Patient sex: M
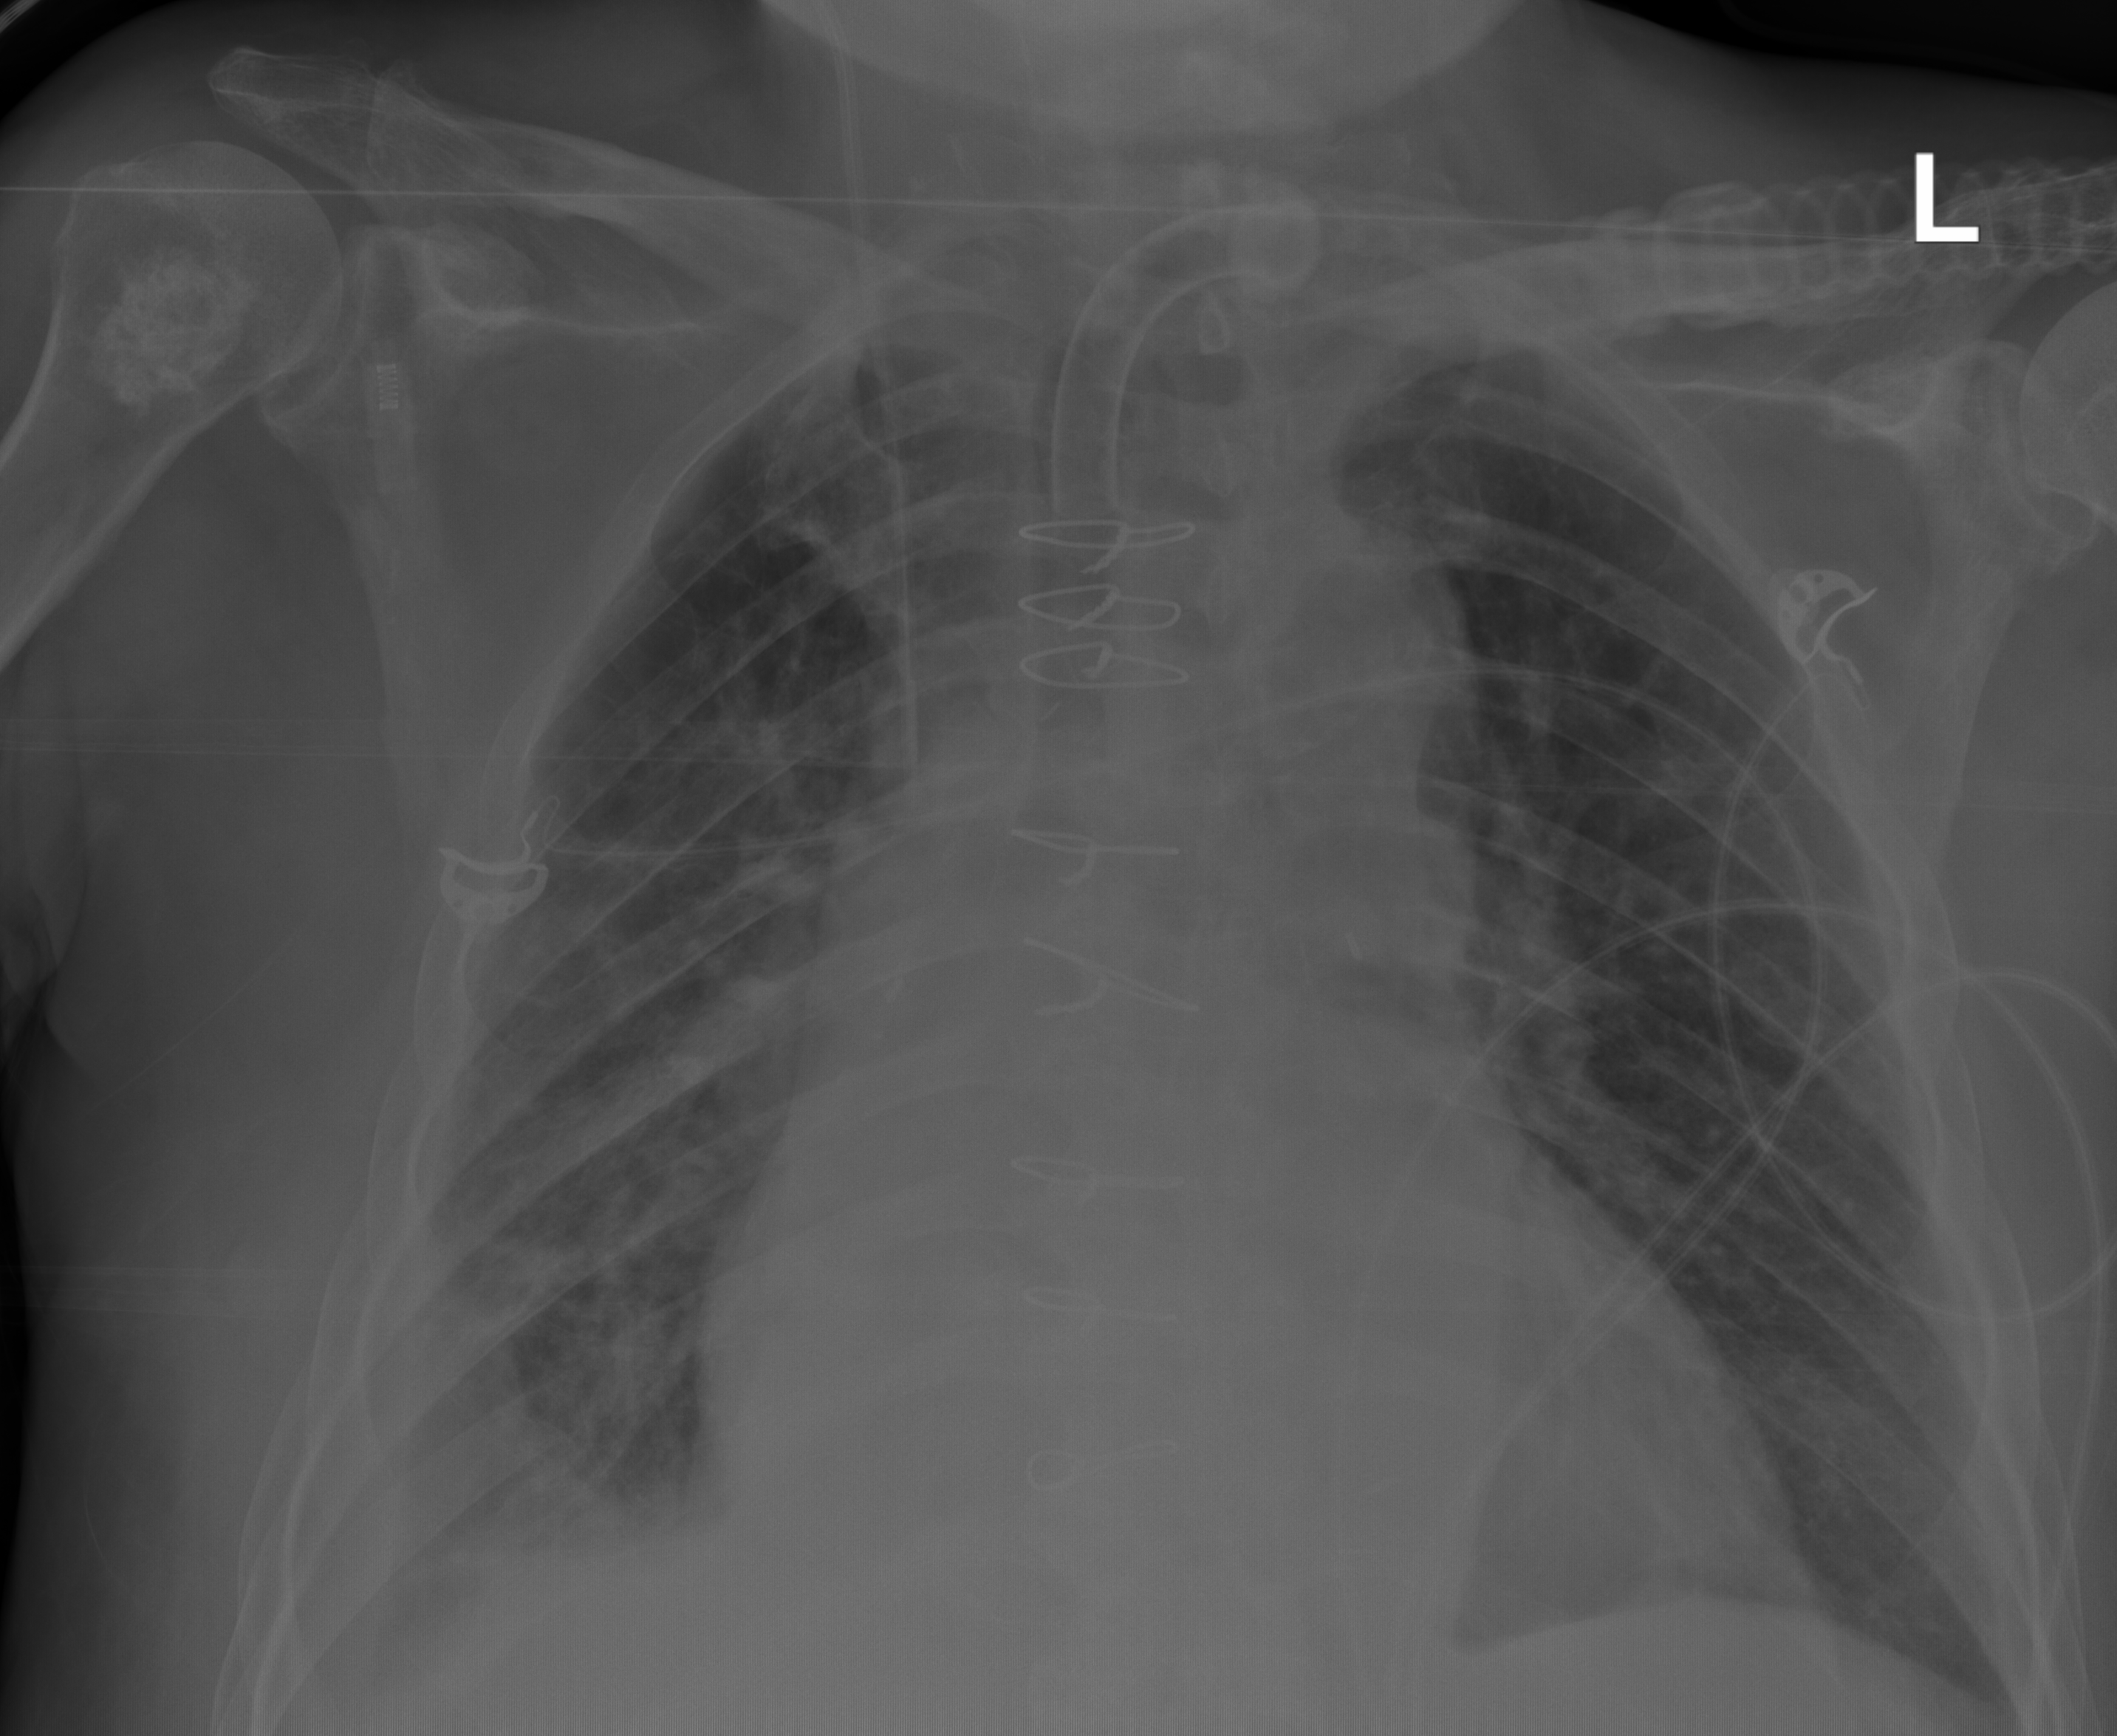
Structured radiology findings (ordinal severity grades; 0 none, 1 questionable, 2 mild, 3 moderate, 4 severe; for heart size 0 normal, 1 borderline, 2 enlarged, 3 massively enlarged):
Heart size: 3
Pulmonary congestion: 2
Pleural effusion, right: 3
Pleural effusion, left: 0
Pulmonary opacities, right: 2
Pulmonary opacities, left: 0
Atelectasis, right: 2
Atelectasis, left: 0